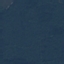
Land use / land cover: Forest